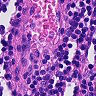
Metastatic tissue present: no